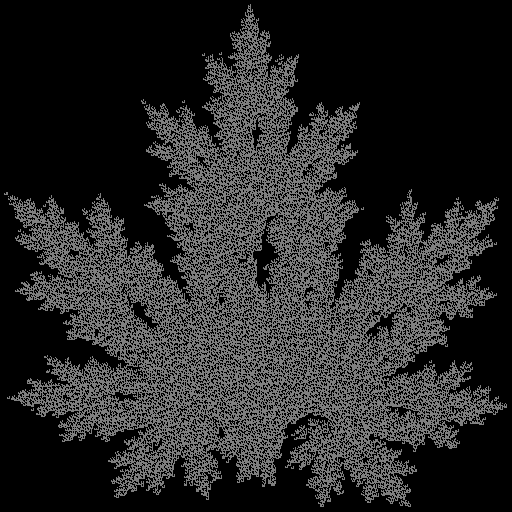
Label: maple_leaf